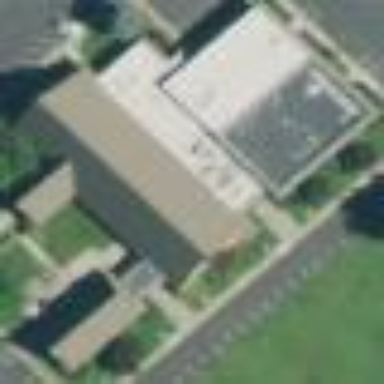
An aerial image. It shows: Beautiful church building.